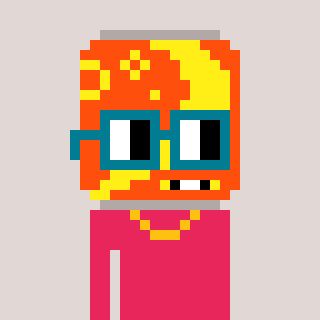
a pixel art character with square dark green glasses, a pop-shaped head and a redpinkish-colored body on a warm background